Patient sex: M
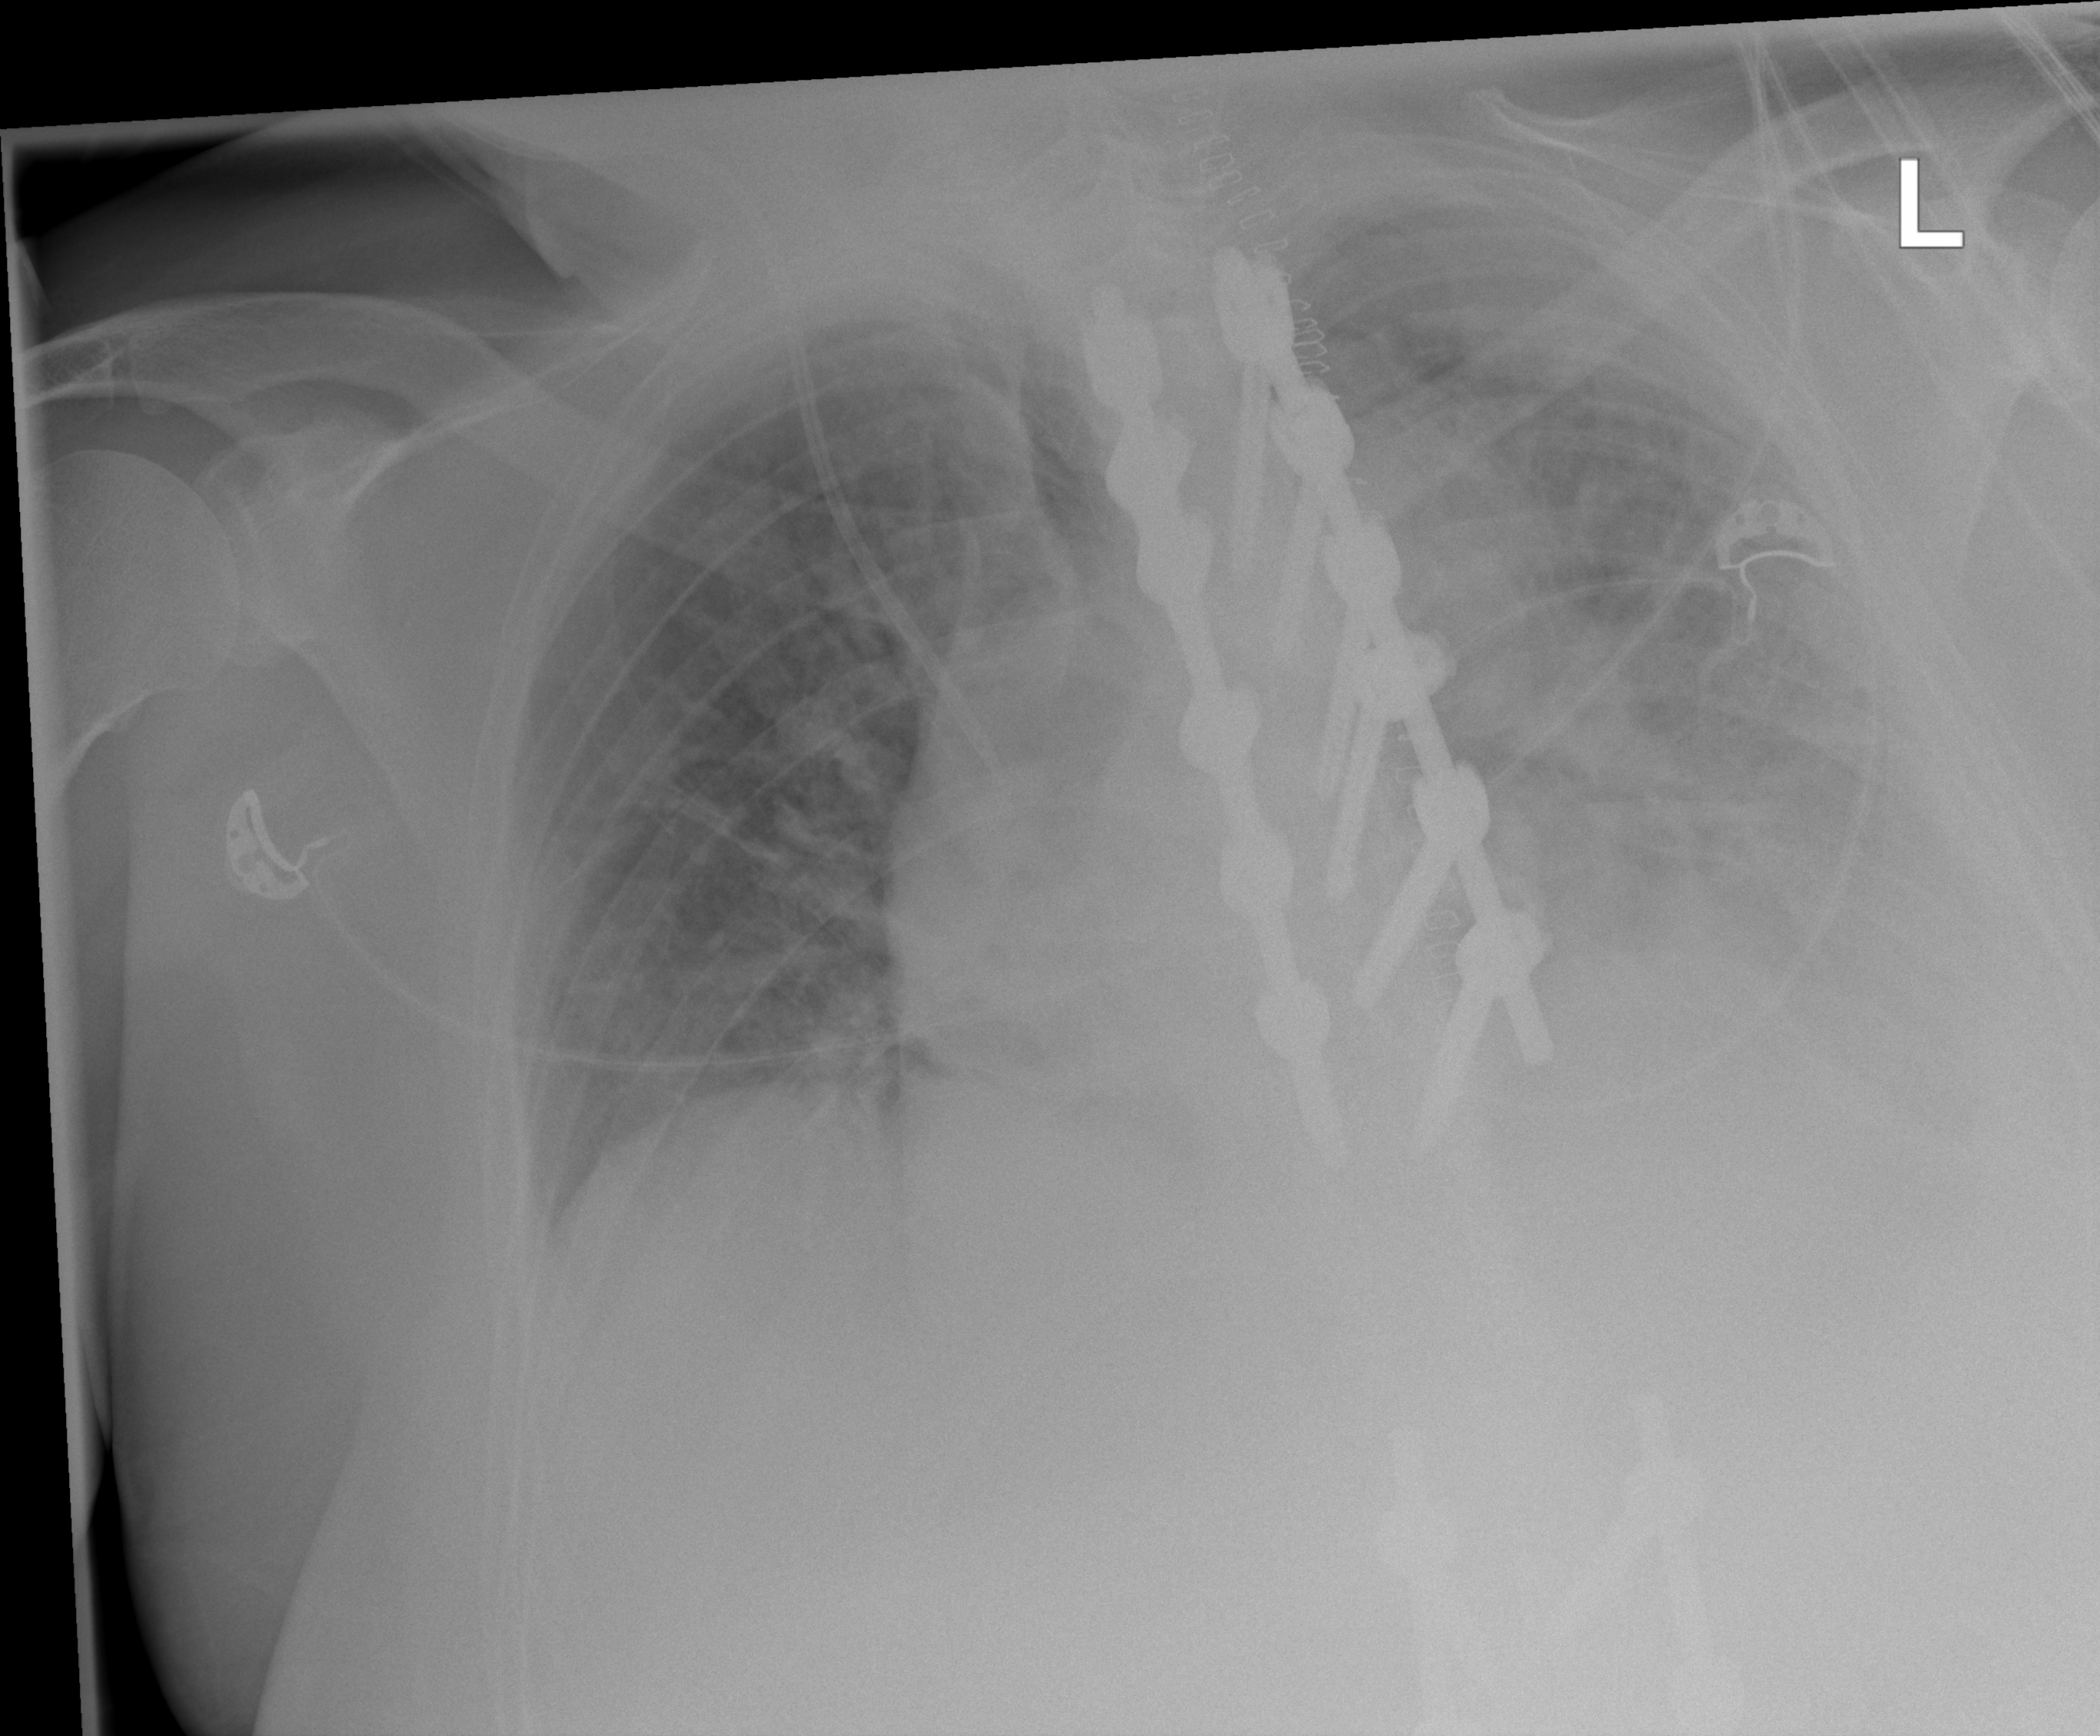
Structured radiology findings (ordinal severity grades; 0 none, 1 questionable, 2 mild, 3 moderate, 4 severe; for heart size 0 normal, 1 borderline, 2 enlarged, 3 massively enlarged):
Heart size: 2
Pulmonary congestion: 2
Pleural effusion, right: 1
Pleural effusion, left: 3
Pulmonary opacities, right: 2
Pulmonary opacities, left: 3
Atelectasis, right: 2
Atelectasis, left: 2